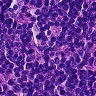
Metastatic tissue present: no